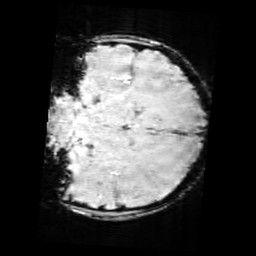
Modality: SWI
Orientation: coronal
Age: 10
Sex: female
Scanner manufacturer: siemens
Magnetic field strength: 3 T
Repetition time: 0.027 s
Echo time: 0.02 s